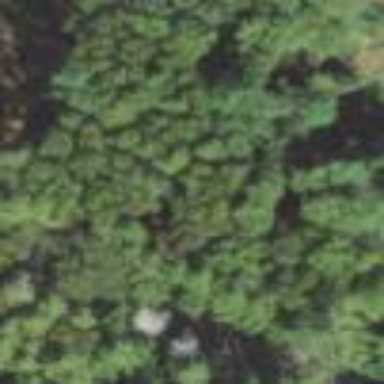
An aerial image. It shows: Nature reserve surrounded by woodland.